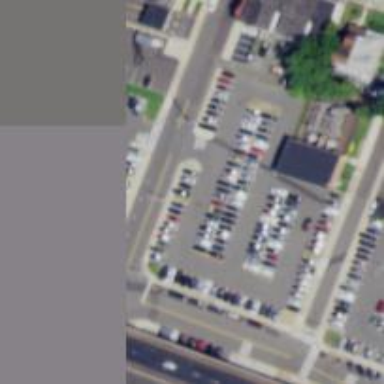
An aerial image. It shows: Parking area with asphalt surface.